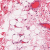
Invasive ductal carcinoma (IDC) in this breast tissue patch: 0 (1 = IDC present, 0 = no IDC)